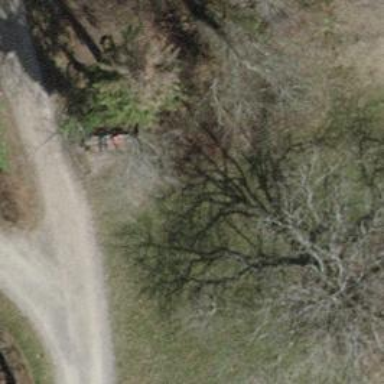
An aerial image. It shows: Bench for seating.